Aerial crown-view tile of a tropical tree (Barro Colorado Island, Panama), acquired 20250317:
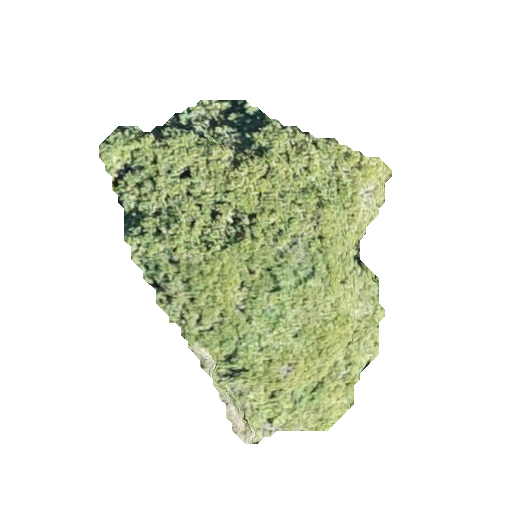
Species: Alseis blackiana
GBIF accepted scientific name: Alseis blackiana
Crown area: 97.449 m²